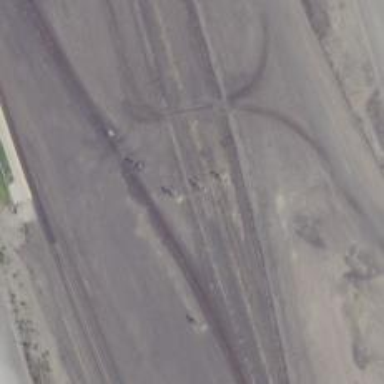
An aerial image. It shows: Railway signal.